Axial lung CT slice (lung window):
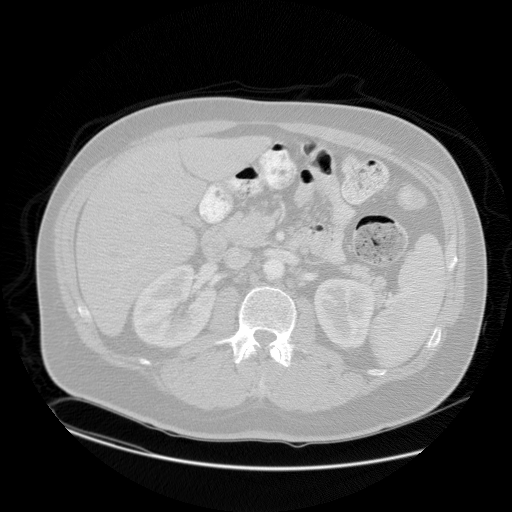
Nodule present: no